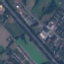
Land use / land cover class: Highway